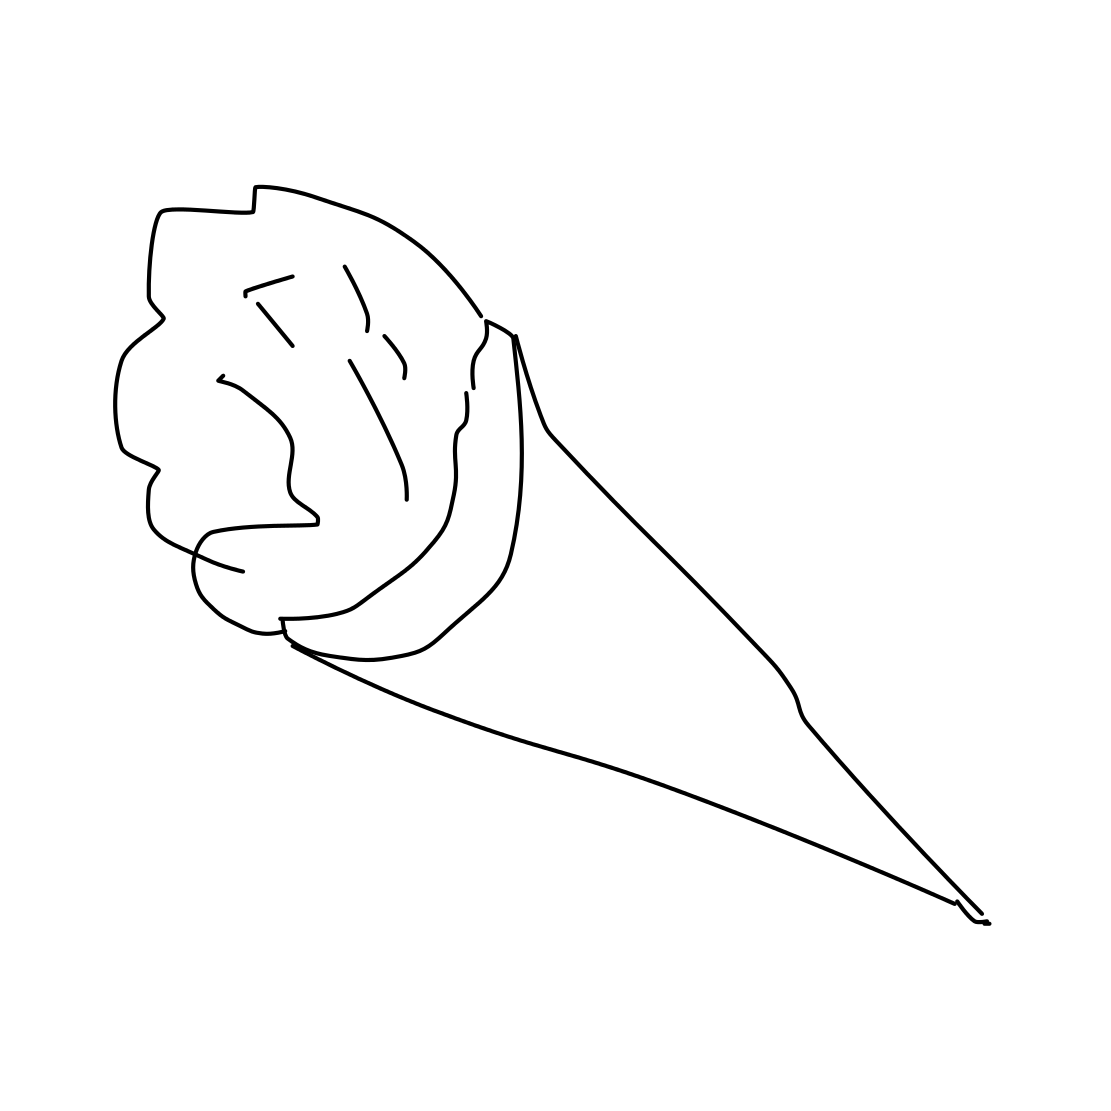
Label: ice-cream-cone